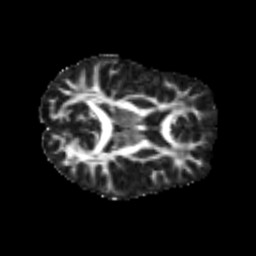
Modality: FA
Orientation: axial
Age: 47
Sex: male
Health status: healthy
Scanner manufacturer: siemens
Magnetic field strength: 3 T
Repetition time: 3.6 s
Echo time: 0.092 s